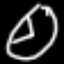
Label: clock